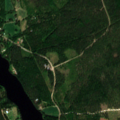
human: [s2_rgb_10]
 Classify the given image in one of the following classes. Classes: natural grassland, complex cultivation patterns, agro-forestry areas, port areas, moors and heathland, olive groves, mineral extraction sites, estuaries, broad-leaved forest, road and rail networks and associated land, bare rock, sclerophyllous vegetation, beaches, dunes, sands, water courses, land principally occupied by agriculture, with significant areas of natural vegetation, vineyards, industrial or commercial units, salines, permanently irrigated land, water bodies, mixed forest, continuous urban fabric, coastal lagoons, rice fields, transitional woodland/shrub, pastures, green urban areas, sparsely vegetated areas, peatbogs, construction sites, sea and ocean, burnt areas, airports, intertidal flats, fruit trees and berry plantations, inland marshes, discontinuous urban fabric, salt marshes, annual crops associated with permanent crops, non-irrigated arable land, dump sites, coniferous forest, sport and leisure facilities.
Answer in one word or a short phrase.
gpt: land principally occupied by agriculture, with significant areas of natural vegetation, coniferous forest, mixed forest, water bodies